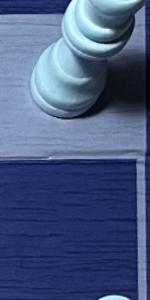
Label: Empty